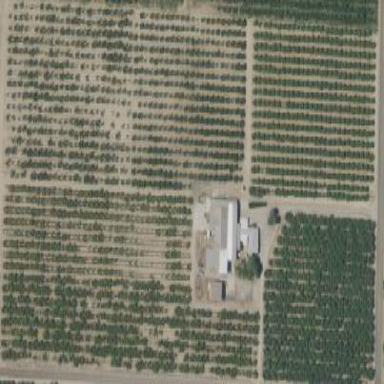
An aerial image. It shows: Orchard.